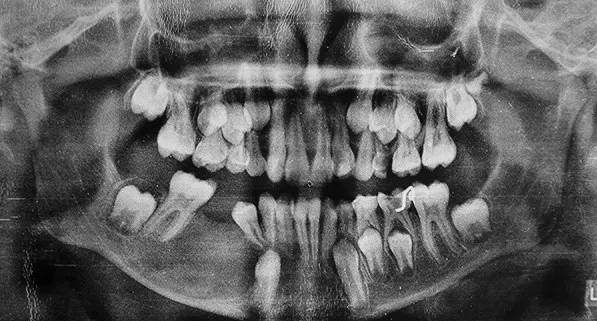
Postoperative panoramic X-ray at 6 months.
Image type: radiology (x_ray)